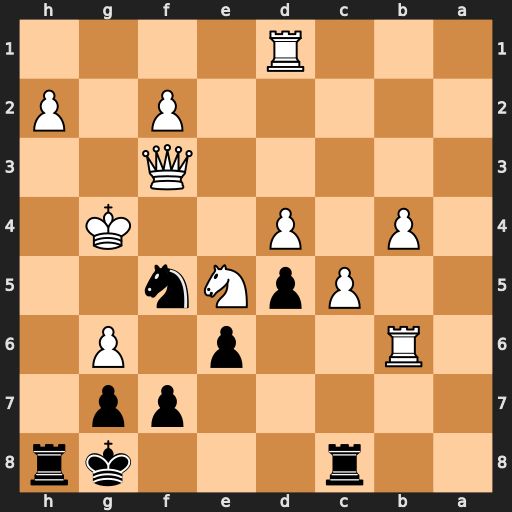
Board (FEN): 2r3kr/5pp1/1R2p1P1/2PpNn2/1P1P2K1/5Q2/5P1P/3R4
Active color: b
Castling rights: -
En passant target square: -
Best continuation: Rh4+ Kg5 f6#